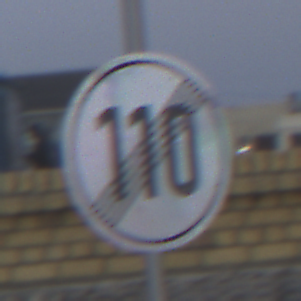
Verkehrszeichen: EndeGeschwindigkeit110
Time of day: SunriseSunset
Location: Outdoor (Beach)
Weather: Overcast
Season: NotSpecified
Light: Natural